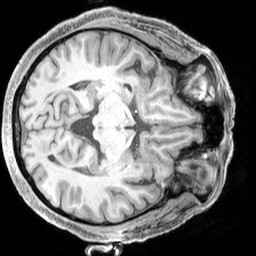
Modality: T1w
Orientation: axial
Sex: male
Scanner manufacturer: siemens
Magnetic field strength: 3 T
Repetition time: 2.3 s
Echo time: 0.00226 s